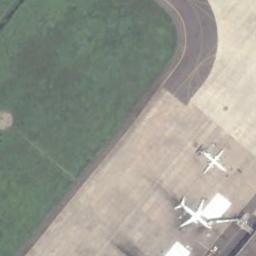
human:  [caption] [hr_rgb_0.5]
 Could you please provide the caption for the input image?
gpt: Two planes parked next to boarding bridges and the lawn beside .

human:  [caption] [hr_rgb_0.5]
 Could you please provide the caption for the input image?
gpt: Two white planes parked in the open space by the lawn .

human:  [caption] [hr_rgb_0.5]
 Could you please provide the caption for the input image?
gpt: Two planes are parked on the open space between the grass and the terminal .

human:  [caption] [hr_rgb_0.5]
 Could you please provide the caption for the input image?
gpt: There are two planes in the open space next to the runway  There is a large lawn next to the runway .

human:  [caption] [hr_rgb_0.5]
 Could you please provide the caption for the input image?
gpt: Two planes are in the clearing next to the grass .